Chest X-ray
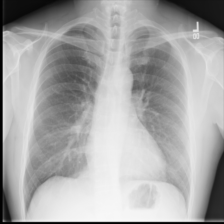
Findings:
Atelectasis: negative
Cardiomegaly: negative
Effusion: negative
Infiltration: negative
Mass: negative
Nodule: negative
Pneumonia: negative
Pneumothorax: negative
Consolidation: negative
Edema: negative
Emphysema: negative
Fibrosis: negative
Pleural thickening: negative
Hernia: negative